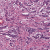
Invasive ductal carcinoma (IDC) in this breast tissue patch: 1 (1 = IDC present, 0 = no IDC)